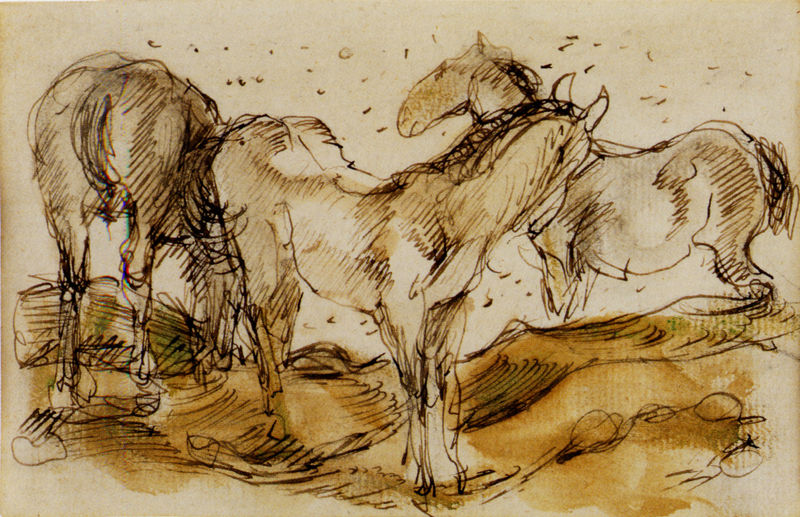
Titel: Pferde auf der Weide
Künstler: Franz Marc
Standort: Halle
Institution: Kunstmuseum des Landes Sachsen-Anhalt
Schlagwörter: feder, gruppe, himmel, kopf, weiß, aquarell, gelb, grün, landschaft, sand, braun, rücken, schwarz, skizze, zeichnung, gras, tiere, wiese, zaun, alt, stehen, hals, erde, weide, gatter, boden, drei, familie, ohren, esel, fliegen, pferd, pferde, beine, hufe, mähne, schwanz, schweif, seitlich, papier, studie, wüste, grafik, graphik, herde, linien, black, modern, three, tusch, brown, stimmung, bauch, fleige, fliege, striche, muskulös, spiel, laviert, tusche, hinten, comic, radierung, strich, wirr, entwurf, tinte, ross, mäne, horses, fressen, ear, field, landscape, water, grass, insekt, drawing, rösser, schemen, animals, sketch, tail, fly, rötel, seele, movement, dirt, büttenpapier, federzeichnung, ink, aquarelliert, watercolor, ears, study, marc, animal, legs, motion, horse, dunes, pferdehintern, rough, wash, hoof, pferdeansichten, mücken, don quichote, gestural, mane, mud, hay, marks, 1900, haunch, scribbles, inl, pfetrde, files, tudch, koof, flies, flyes, three horses, horses standing, schlechter scan, trotting